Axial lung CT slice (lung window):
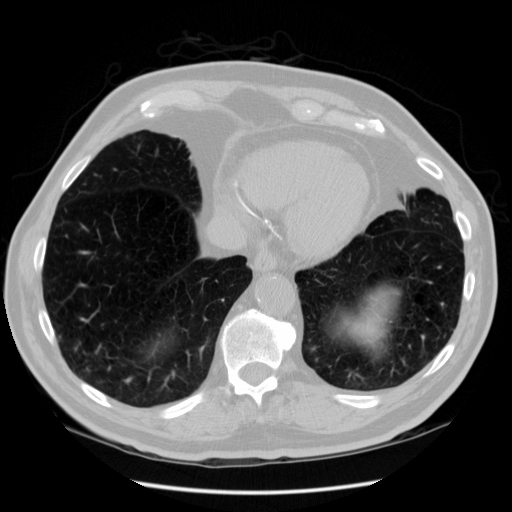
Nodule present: no